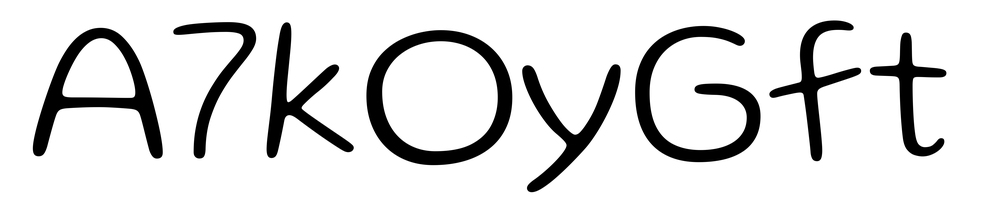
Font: Gluten_ExtraLight